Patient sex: F
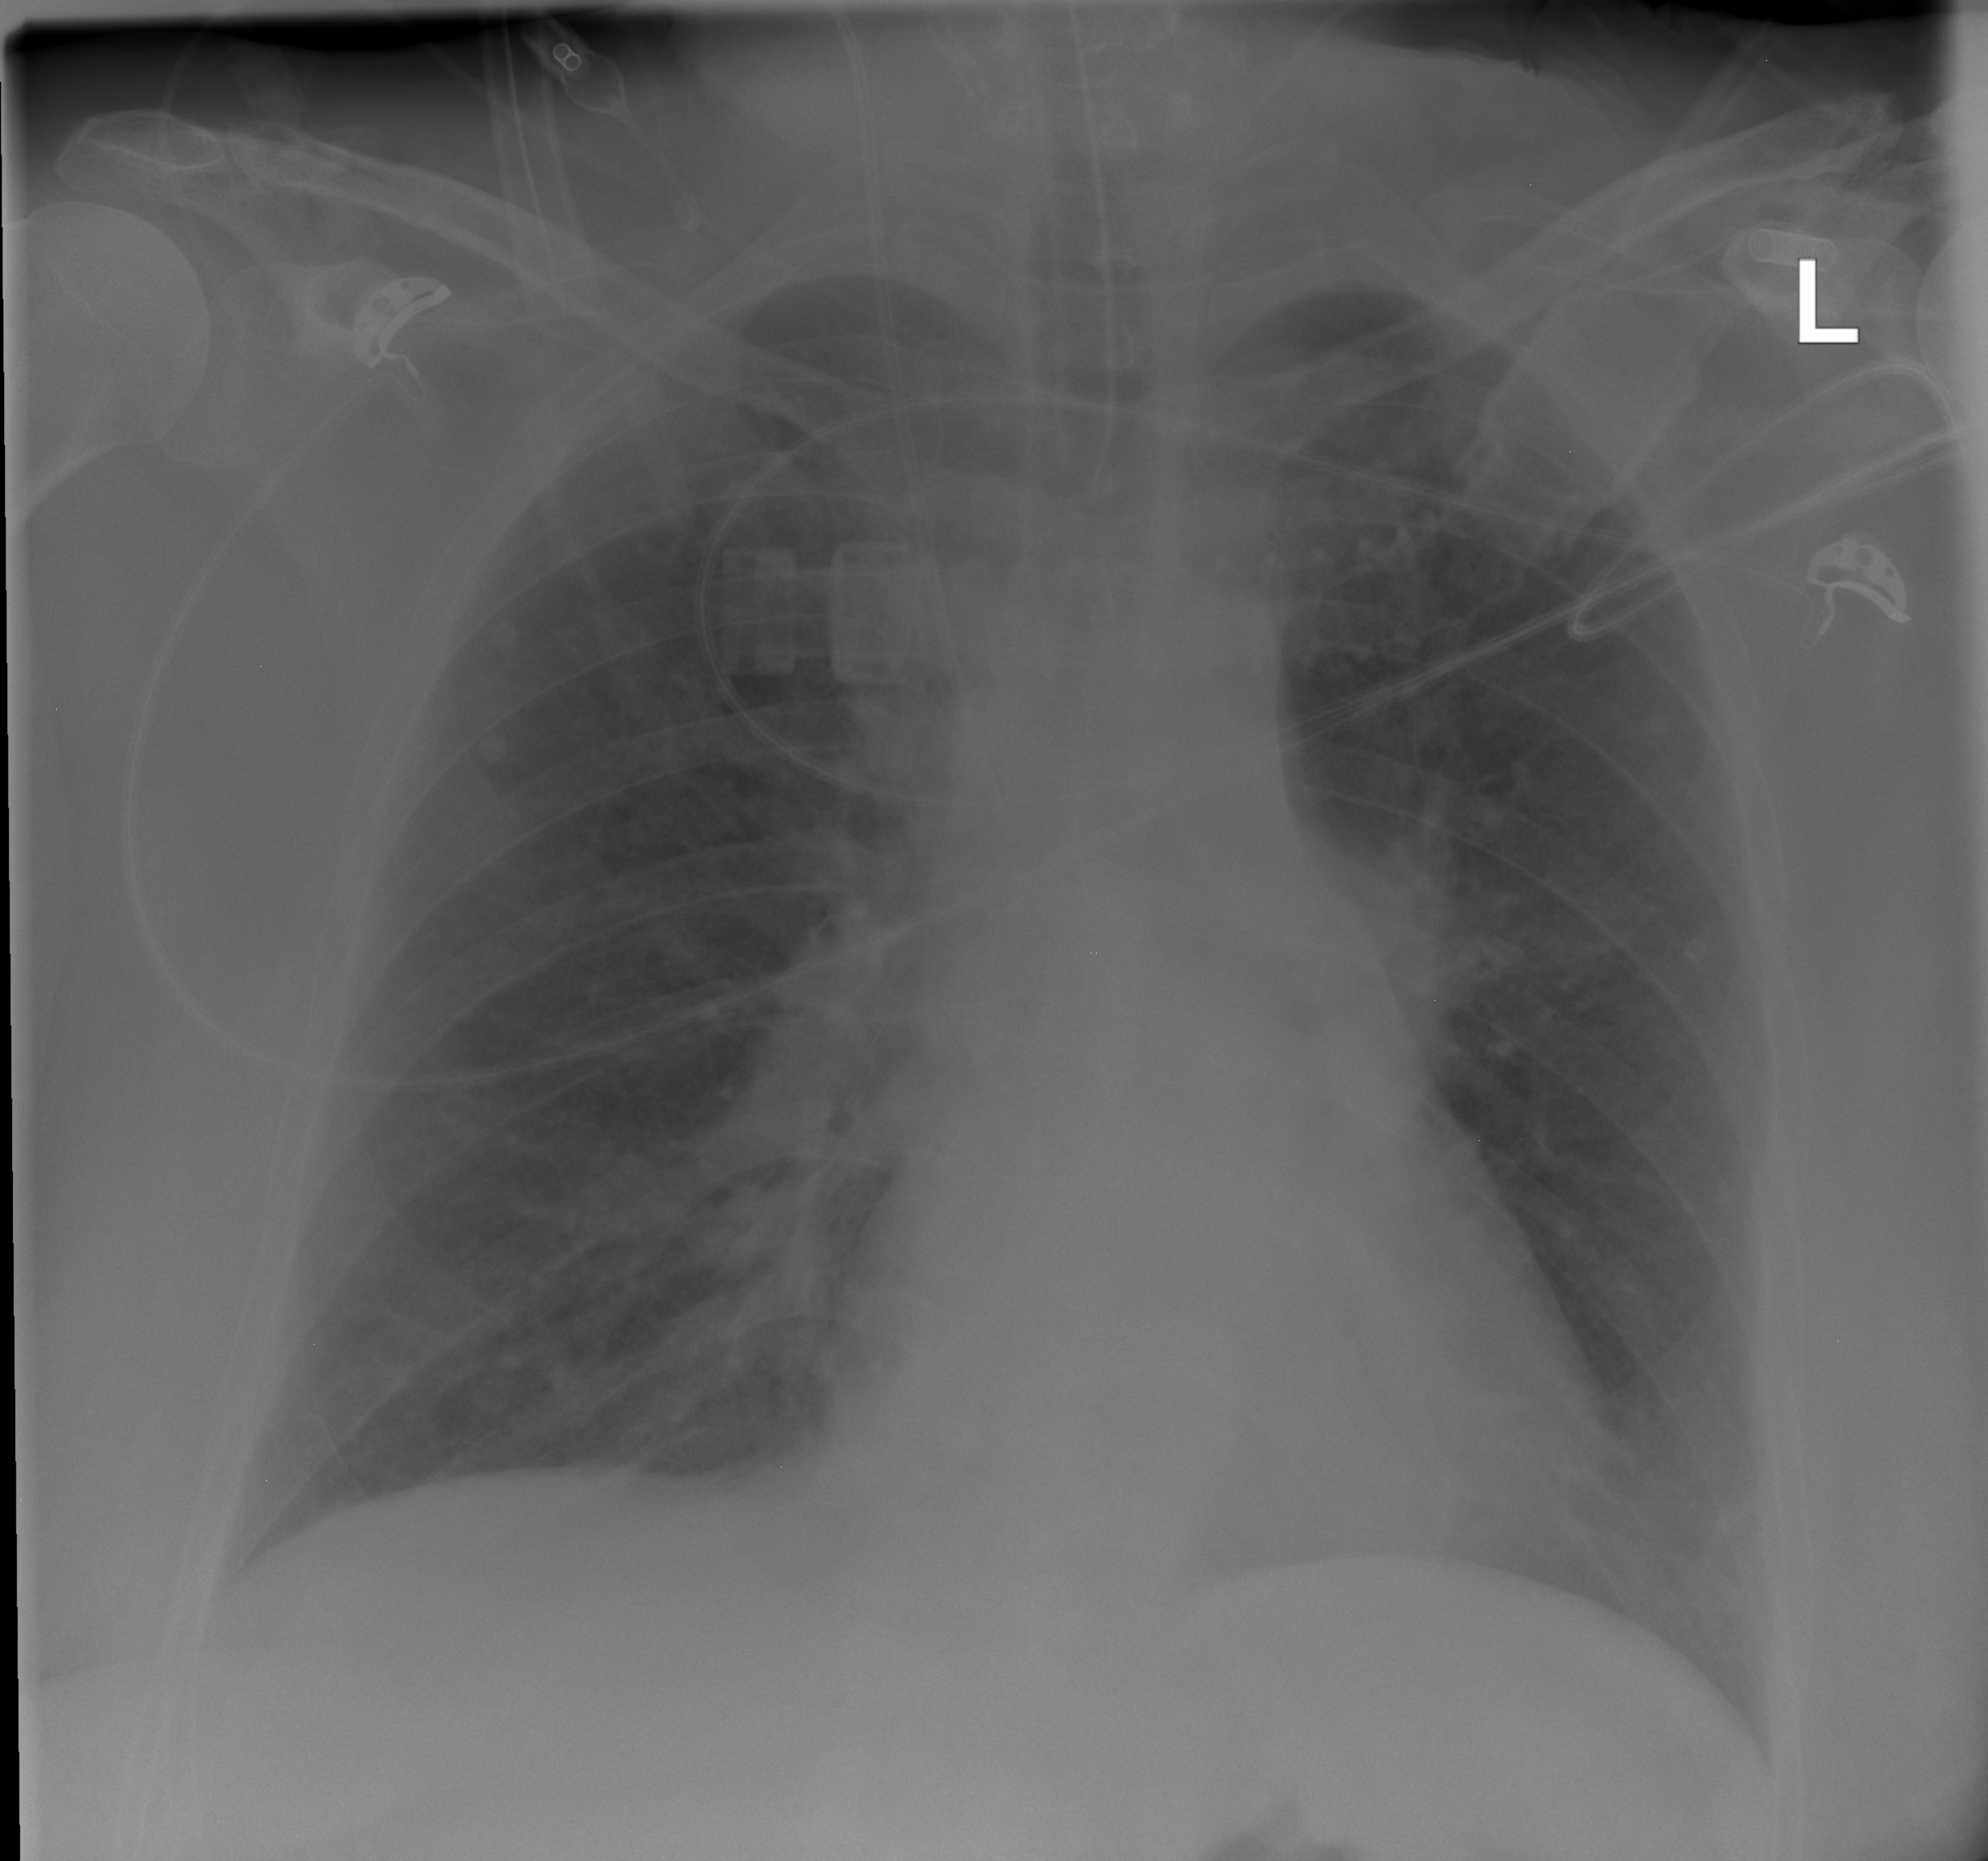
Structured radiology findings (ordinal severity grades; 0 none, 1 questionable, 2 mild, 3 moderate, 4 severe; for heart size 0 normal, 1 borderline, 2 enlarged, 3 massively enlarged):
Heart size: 0
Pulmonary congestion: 0
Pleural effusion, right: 0
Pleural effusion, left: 0
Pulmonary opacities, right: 2
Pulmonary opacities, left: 0
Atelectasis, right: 2
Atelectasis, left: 0